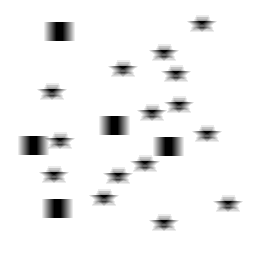
Squares: 5
Triangles: 0
Stars: 15
Total shapes: 20